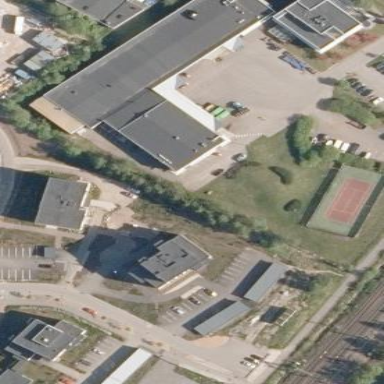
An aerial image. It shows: Building.